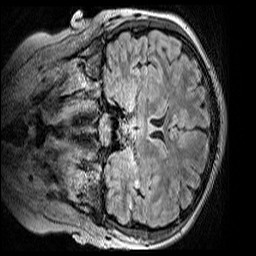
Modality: FLAIR
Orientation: coronal
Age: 12
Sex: female
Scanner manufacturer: siemens
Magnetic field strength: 3 T
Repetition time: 5 s
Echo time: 0.388 s